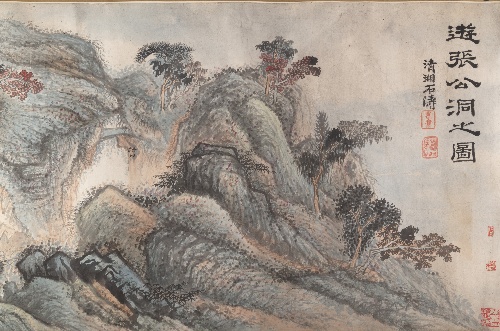
Title: 清  石濤(朱若極)  遊張公洞圖  卷|Outing to Zhang Gong's Grotto
Artist: Shitao (Zhu Ruoji)
Artist bio: Chinese, 1642–1707
Date: ca. 1700
Object type: Handscroll
Classification: Paintings
Medium: Handscroll; ink and color on paper
Culture: China
Period: Qing dynasty (1644–1911)
Dimensions: Image: 18 1/16 x 112 3/4 in. (45.9 x 286.4 cm)
Overall with mounting: 18 7/16 x 363 11/16 in. (46.8 x 923.8 cm)
Department: Asian Art
Credit line: Purchase, The Dillon Fund Gift, 1982
Accession year: 1982
Repository: Metropolitan Museum of Art, New York, NY
Tags: Landscapes|Trees